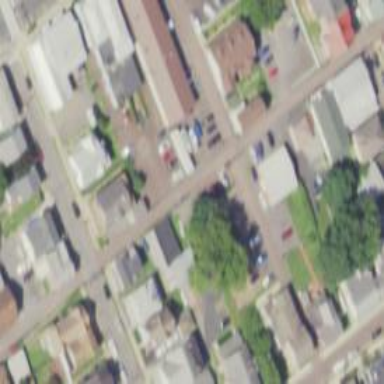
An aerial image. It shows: Alley classified as service road.